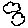
Label: cloud